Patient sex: M
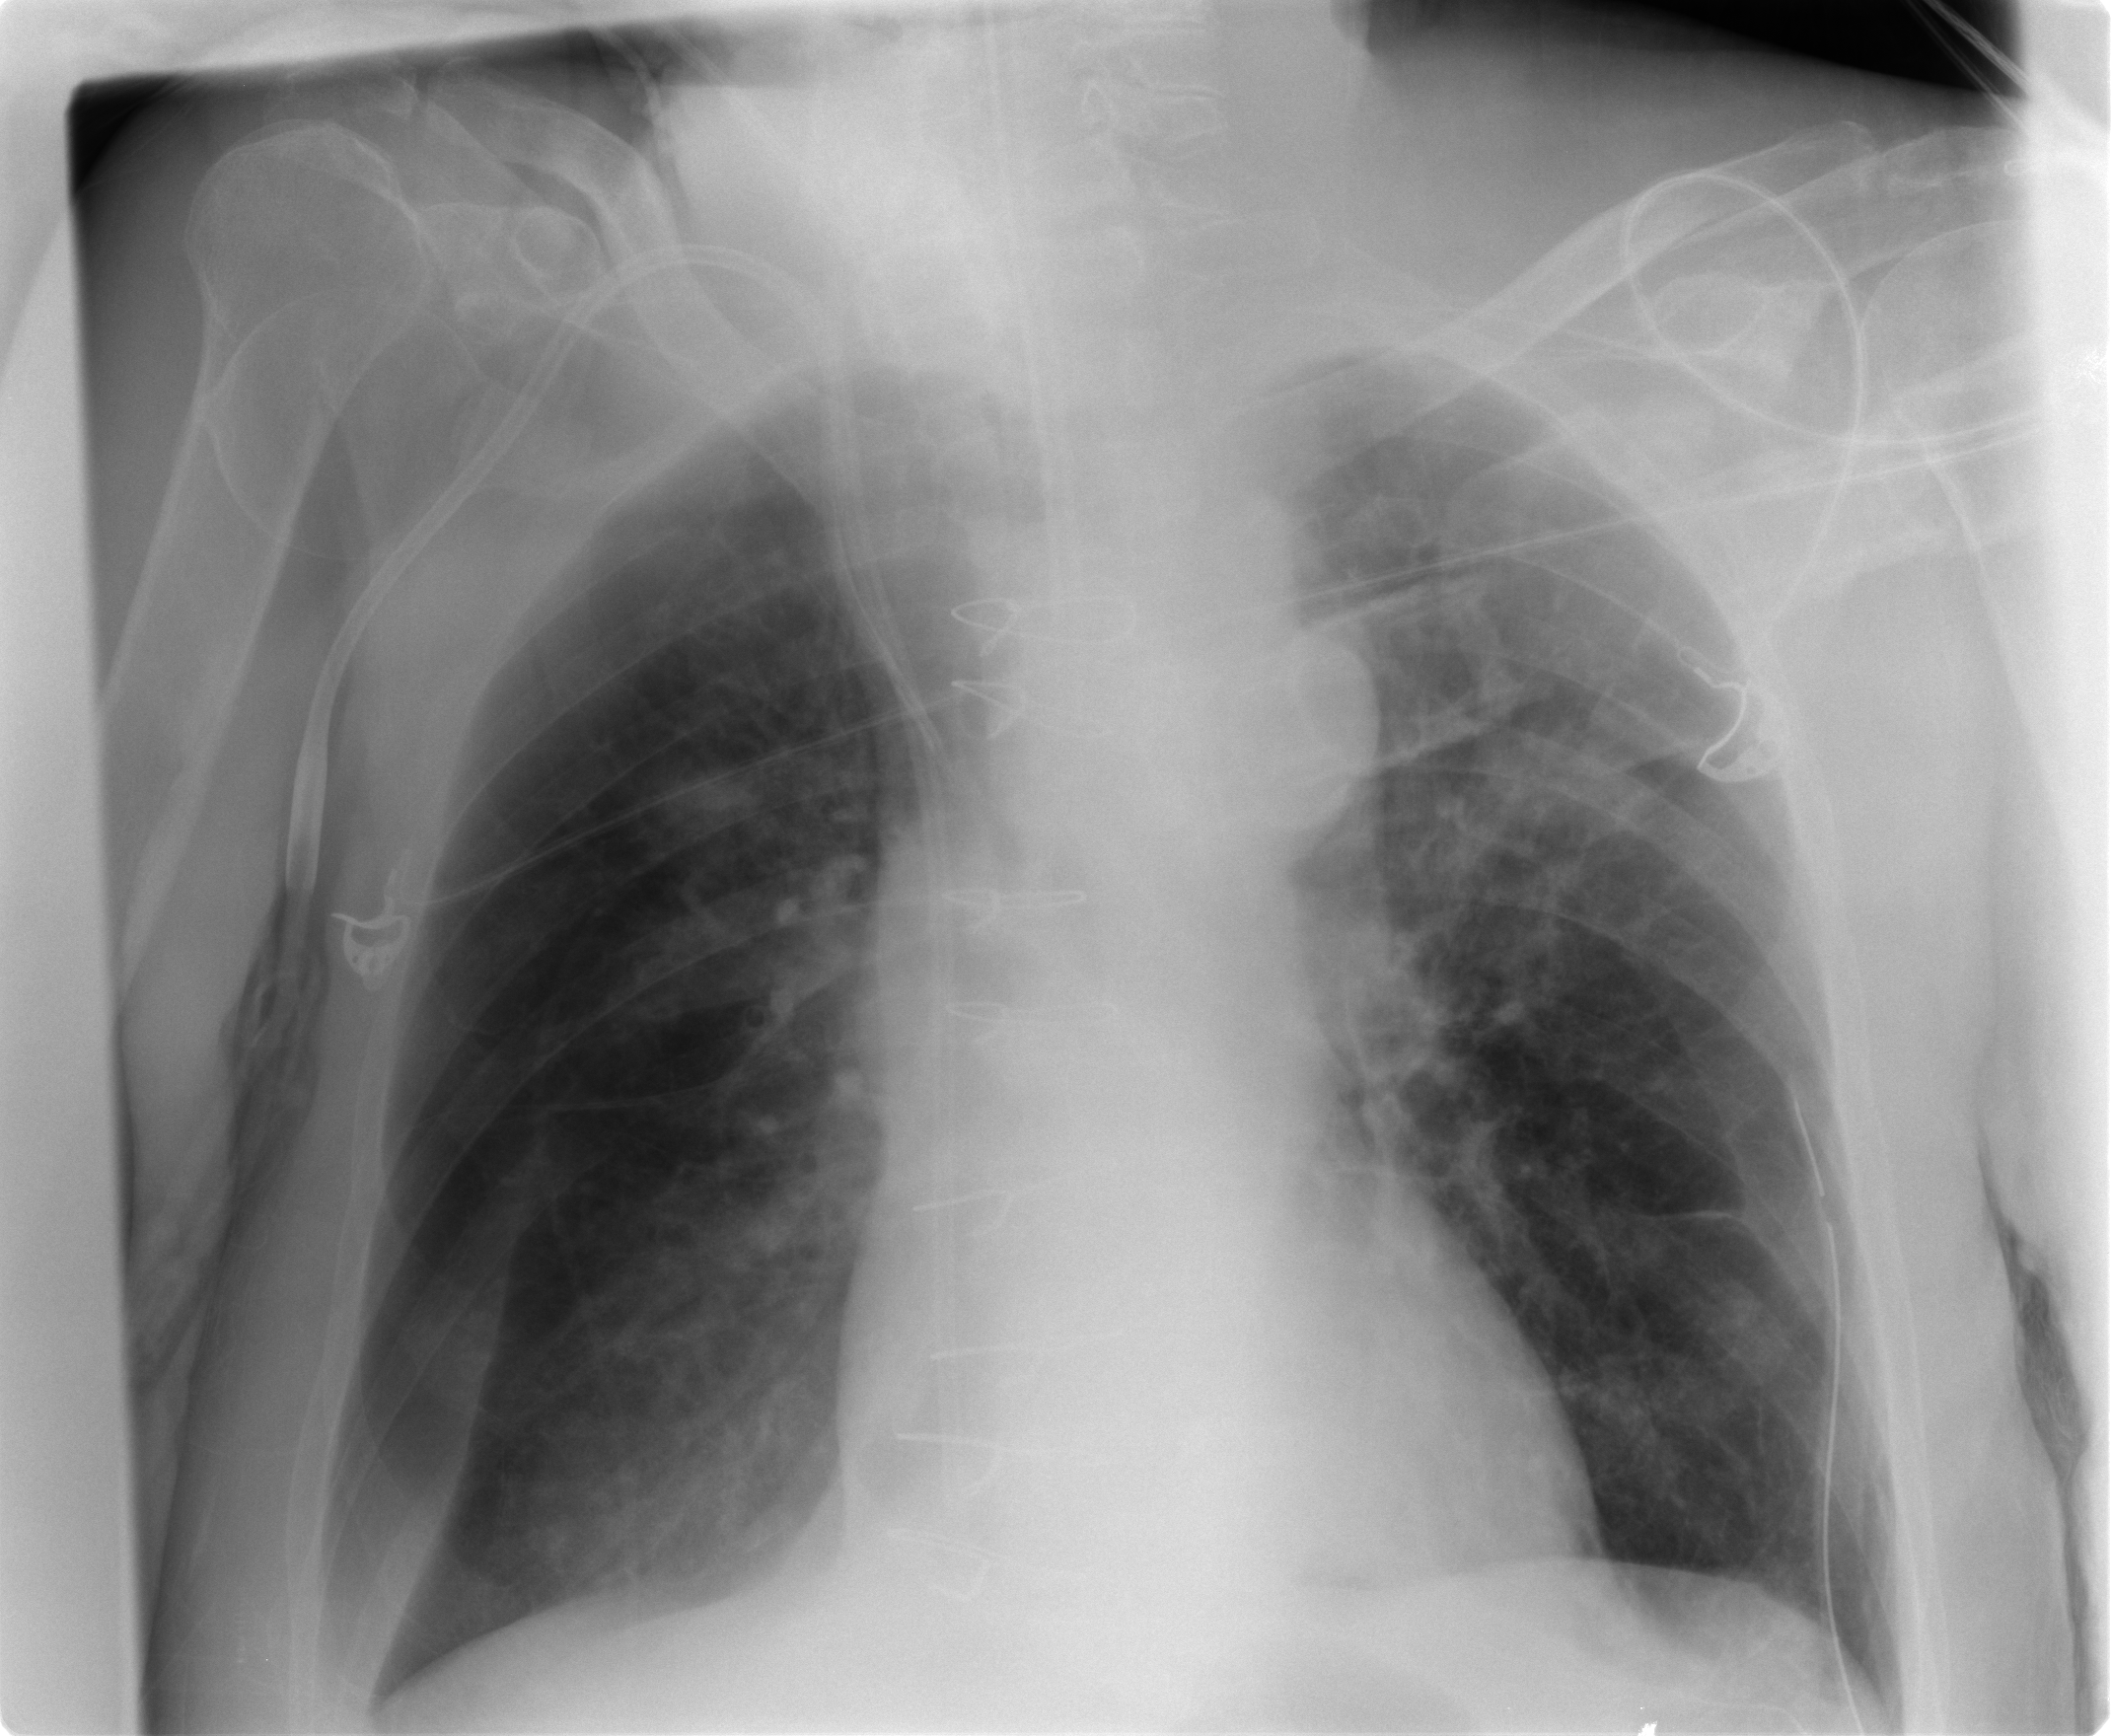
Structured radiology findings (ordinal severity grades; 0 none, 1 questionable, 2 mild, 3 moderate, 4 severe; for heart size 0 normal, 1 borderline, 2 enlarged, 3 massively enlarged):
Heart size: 0
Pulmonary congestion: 1
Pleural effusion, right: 0
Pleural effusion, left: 0
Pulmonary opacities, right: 1
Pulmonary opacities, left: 2
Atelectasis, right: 2
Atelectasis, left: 2